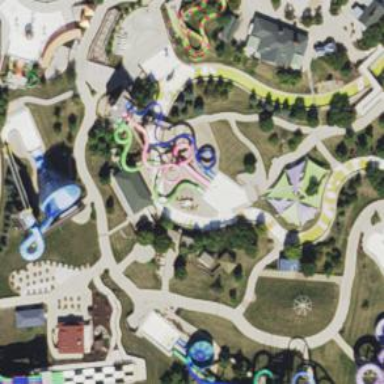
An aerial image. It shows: Water slide attraction.